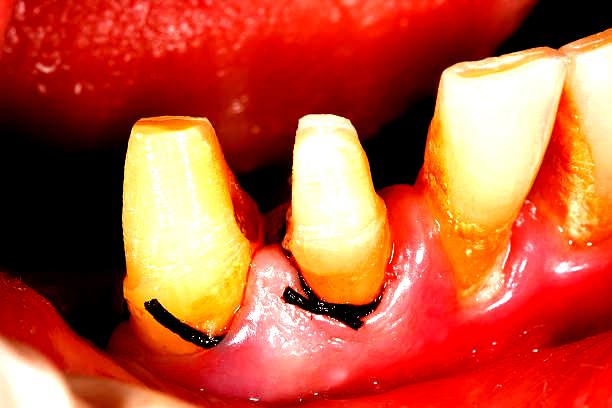
Condition: Calculus